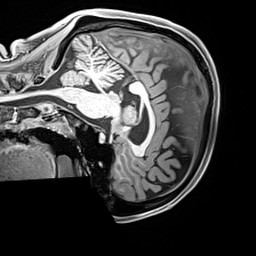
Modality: T1w
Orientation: sagittal
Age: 19
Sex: female
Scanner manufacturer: siemens
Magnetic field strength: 3 T
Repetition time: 2.4 s
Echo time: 0.00217 s